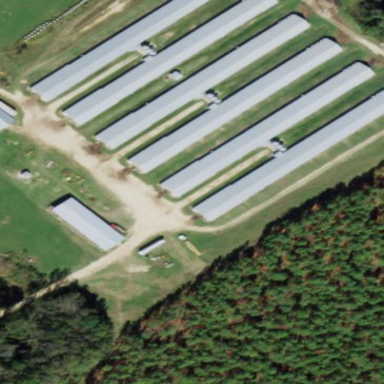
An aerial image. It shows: Poultry farmyard is depicted in the image.